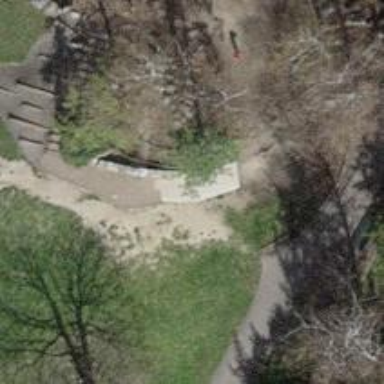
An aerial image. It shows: Playground featuring slide.